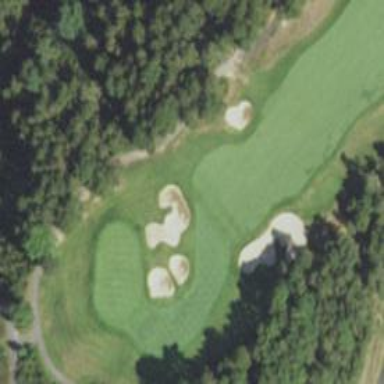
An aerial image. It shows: View of golf hole.